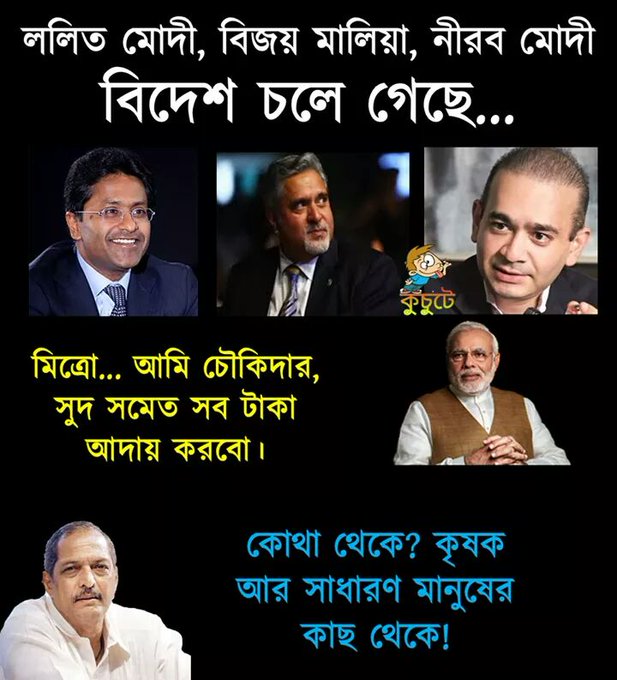
Text: ললিত মোদী, বিজয় মালিয়া, নীরব মোদী বিদেশ চলে গেছে মিত্রো .. আমি চৌকিদার, সুদ সমেত সব টাকা আদায় করবো ! কোথা থেকে? কৃষক আর সাধারণ মানুষের কাছ থেকে!
Label: Hate
Hate category: Political
Targeted group: Organization